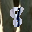
Label: 8